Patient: sex F, age 68
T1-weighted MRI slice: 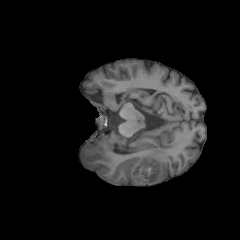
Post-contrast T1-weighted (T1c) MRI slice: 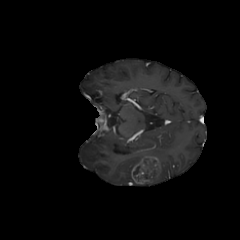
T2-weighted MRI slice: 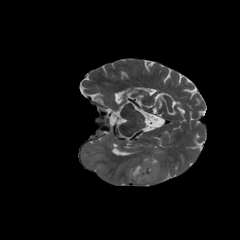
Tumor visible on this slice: yes
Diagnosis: Glioblastoma, IDH-wildtype
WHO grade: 4